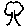
Label: tree